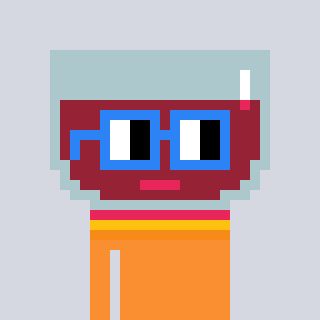
a pixel art character with square blue glasses, a wine-shaped head and a orange-colored body on a cool background